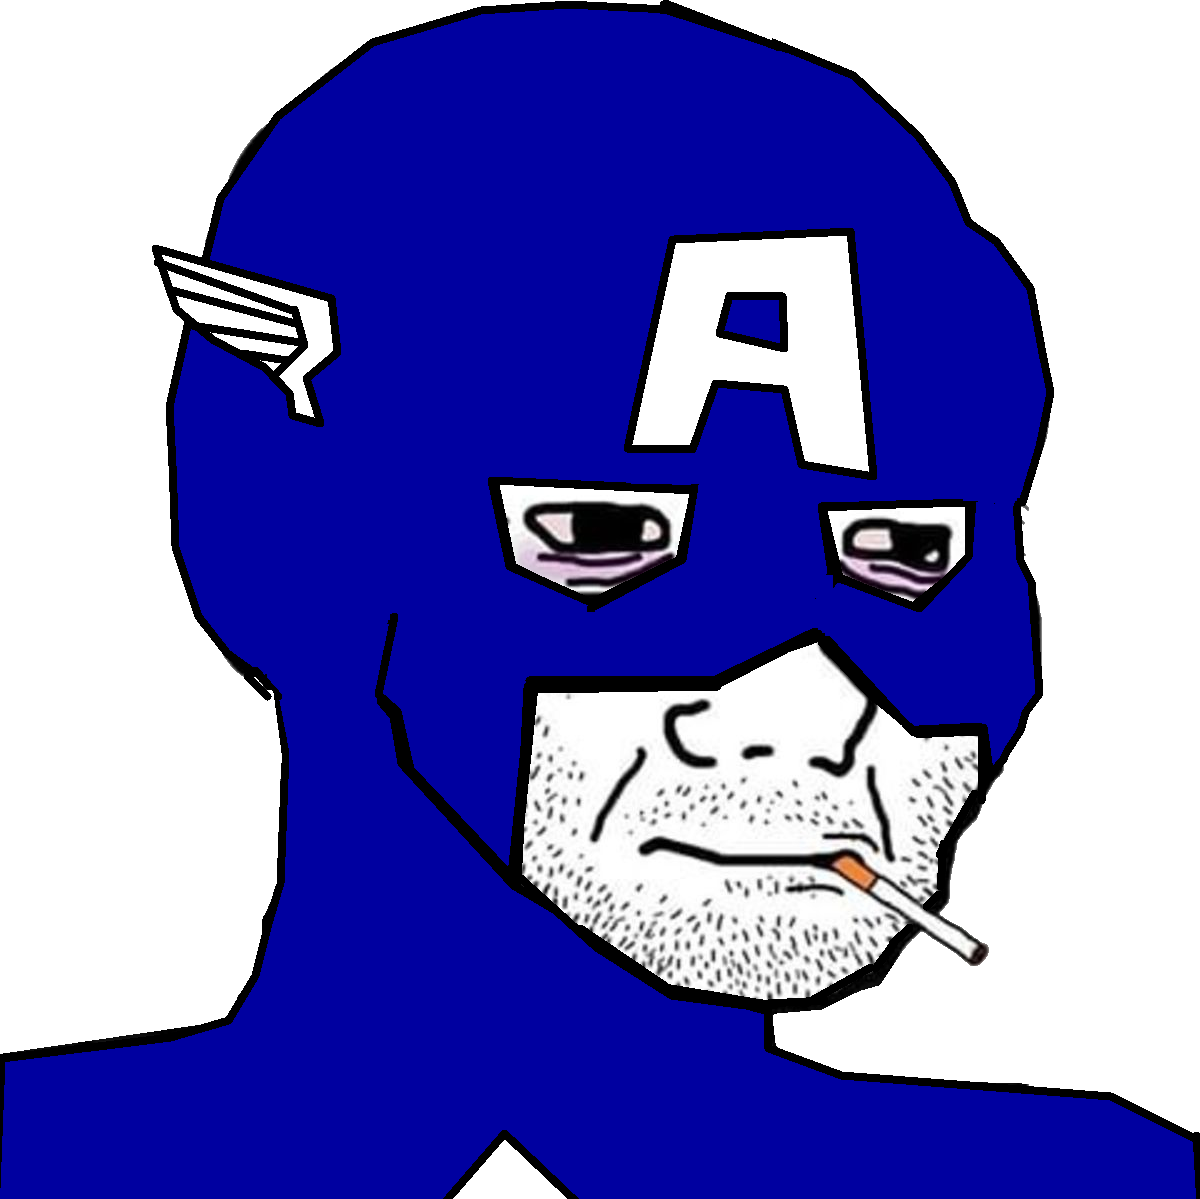
Label: 5_Doomer